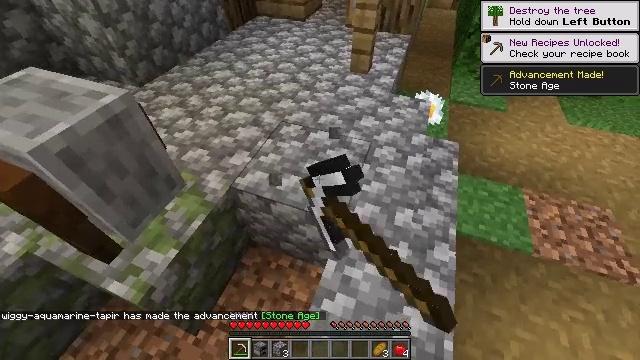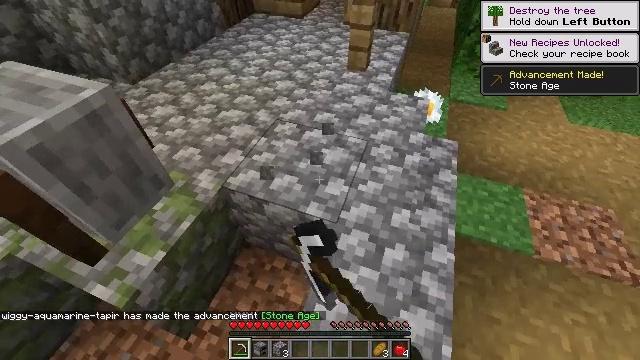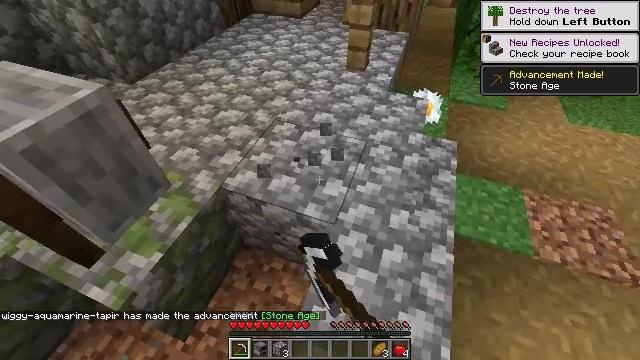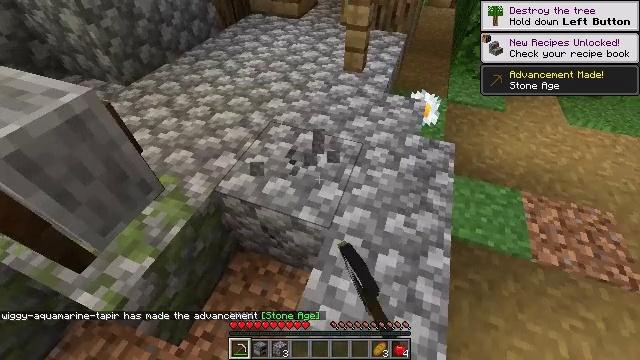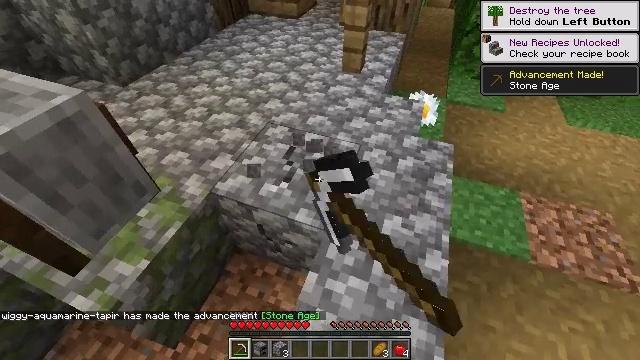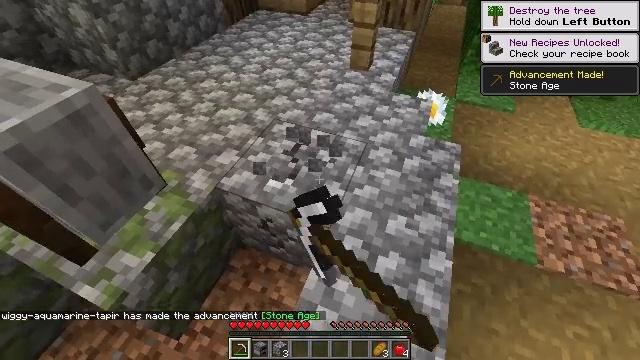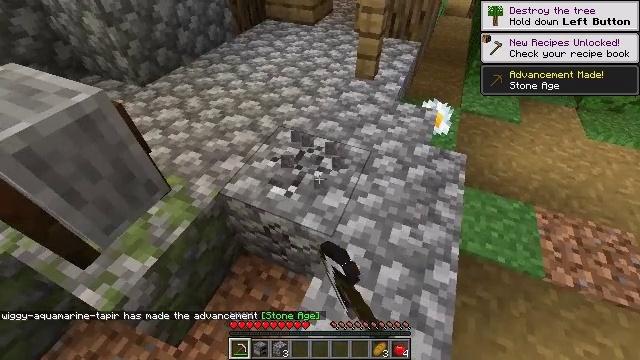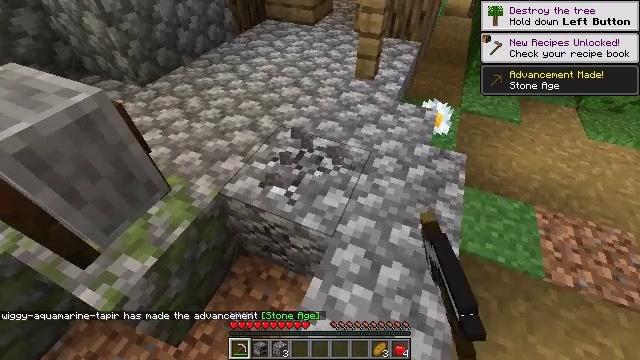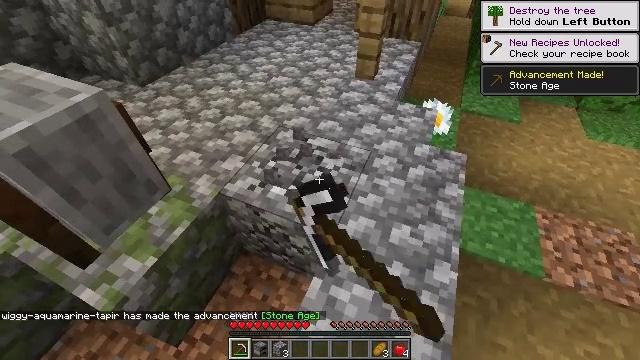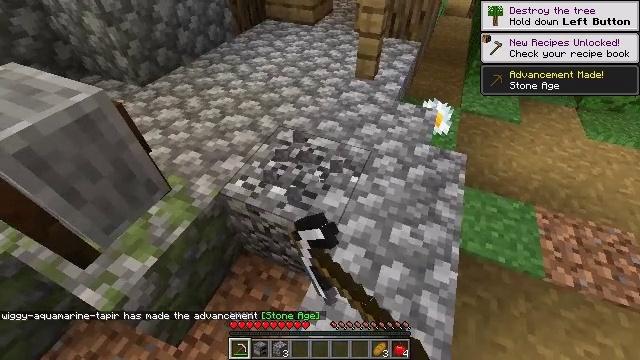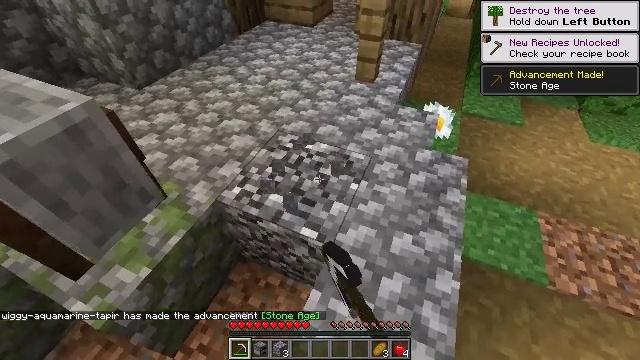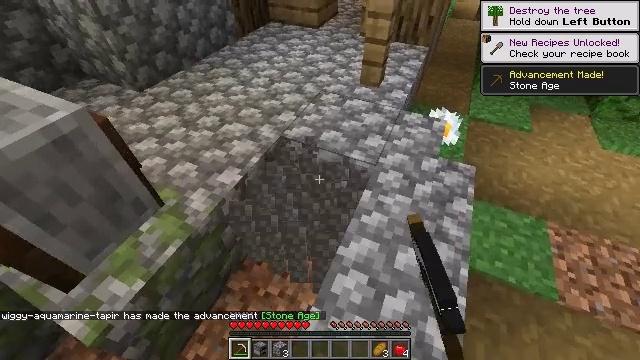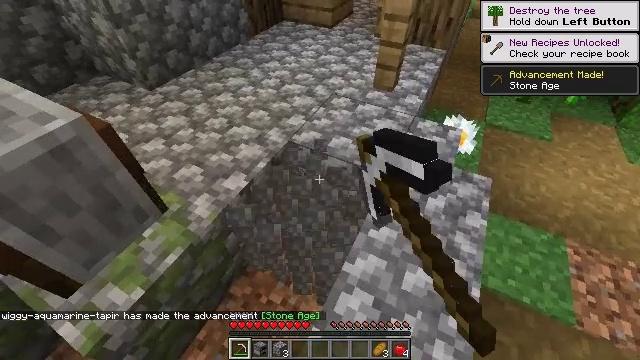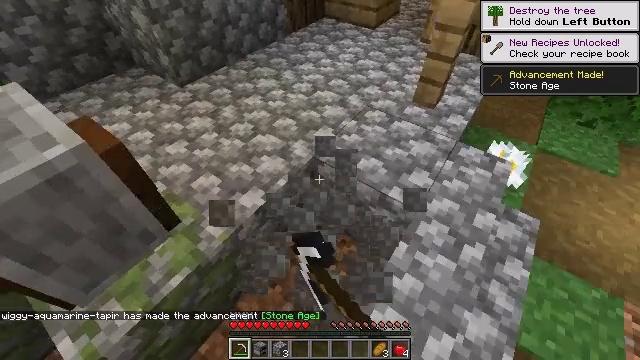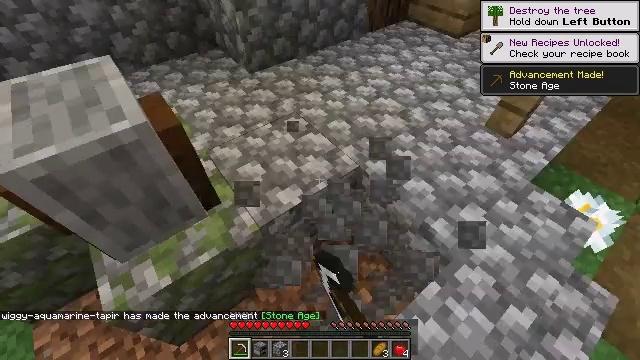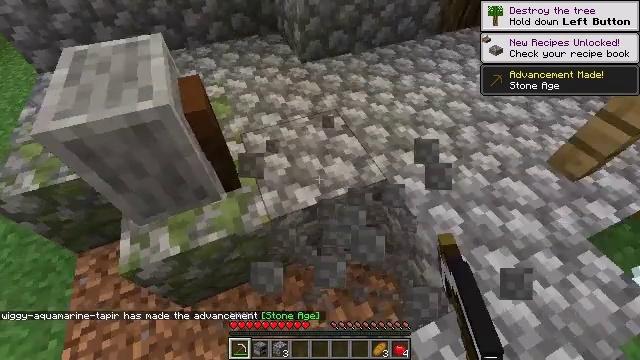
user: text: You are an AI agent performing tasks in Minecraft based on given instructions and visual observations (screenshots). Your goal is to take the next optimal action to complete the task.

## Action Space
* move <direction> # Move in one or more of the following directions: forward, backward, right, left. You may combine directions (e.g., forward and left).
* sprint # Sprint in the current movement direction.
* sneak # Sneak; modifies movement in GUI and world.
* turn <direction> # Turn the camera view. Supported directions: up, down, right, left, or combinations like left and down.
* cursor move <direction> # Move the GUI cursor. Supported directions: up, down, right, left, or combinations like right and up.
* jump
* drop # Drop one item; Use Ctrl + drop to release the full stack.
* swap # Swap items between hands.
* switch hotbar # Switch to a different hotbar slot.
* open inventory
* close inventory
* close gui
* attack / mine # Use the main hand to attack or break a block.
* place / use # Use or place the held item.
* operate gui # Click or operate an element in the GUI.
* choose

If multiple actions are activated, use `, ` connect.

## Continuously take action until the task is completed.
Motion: motion action
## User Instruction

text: Break the cobblestone to create a path.
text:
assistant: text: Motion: attack / mine
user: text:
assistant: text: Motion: attack / mine
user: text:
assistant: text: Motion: attack / mine
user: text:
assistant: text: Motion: attack / mine
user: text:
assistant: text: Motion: turn left, attack / mine
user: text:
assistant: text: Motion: turn left and up, attack / mine
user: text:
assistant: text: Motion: attack / mine
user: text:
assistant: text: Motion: attack / mine
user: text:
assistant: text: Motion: attack / mine
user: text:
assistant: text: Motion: move forward, attack / mine
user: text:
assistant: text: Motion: move forward, turn left, attack / mine
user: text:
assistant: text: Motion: move forward, turn left, attack / mine
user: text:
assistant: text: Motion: move forward, turn left and down, attack / mine
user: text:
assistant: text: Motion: move right, turn left, attack / mine
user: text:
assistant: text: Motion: move right, turn left and down, attack / mine
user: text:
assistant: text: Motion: move right, turn left, attack / mine
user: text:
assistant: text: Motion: move right, turn left and up, attack / mine
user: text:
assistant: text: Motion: attack / mine
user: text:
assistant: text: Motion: attack / mine
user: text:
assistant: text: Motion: attack / mine
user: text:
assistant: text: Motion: turn up, attack / mine
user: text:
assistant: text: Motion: turn up, attack / mine
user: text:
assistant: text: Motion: attack / mine
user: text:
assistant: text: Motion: attack / mine
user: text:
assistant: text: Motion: attack / mine
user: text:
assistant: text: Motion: attack / mine
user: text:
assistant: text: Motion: turn left, attack / mine
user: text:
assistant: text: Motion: move forward, turn left, attack / mine
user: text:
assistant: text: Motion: move forward, attack / mine
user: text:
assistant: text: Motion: move forward, turn right and down, attack / mine